A time-domain waveform of one vibration snapshot from a rolling-element bearing is shown. Determine the bearing's health state. Answer with exactly one of: normal, inner_race, outer_race, ball.
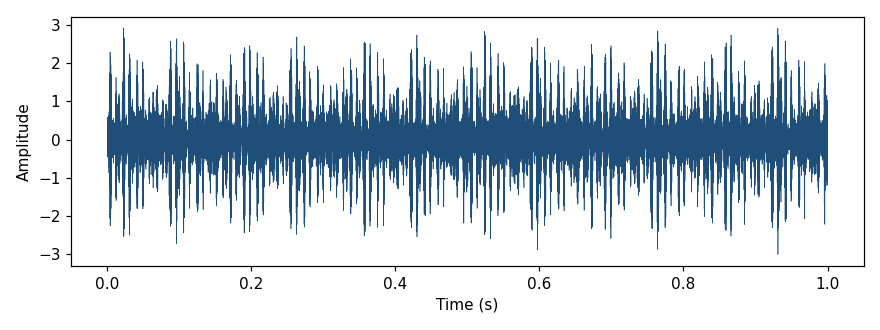
Answer: outer_race